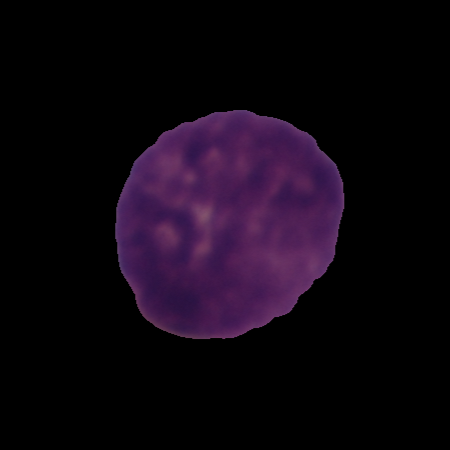
Label: cancer